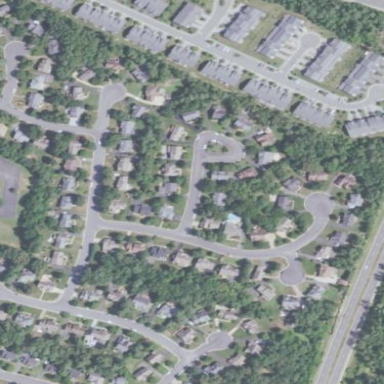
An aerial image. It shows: Residential area within neighborhood.